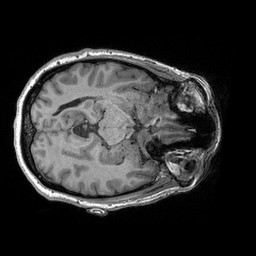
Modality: T1w
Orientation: axial
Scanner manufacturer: siemens
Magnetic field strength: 3 T
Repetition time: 2.3 s
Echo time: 0.00298 s